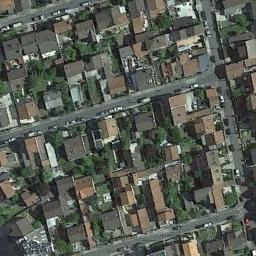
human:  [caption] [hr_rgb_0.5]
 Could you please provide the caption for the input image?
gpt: A dense residential area has lots of houses arranged neatly while some roads go through the residential area .

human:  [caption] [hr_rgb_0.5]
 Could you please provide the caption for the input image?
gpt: The dense residential is next to the road and some trees .

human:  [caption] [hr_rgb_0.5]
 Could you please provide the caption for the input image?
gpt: There are many roads and neatly arranged houses and trees in densely populated areas .

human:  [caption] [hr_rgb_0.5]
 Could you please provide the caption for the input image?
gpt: Residential areas are mostly houses, With no open space .

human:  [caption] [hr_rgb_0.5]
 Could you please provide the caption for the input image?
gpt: There are many brown and black buildings on dense residential area .